Question: I'm pretty new to jQuery mobile, I'm using jQuery Validate plugin for forms control validation, everything working fine, but the validation message shows along with the input text box. Here is the image:

'''
$(document).live('pageinit', function (e) {
$('#form1').validate({
submitHandler: function (form) {
$.mobile.changePage('#success', { transition: "slide" });
return false;
}
});
});
'''
'''
<div data-role="fieldcontainer">
<label for="fname" data-theme="d">First Name:</label>
<input type="text" id="fname" name="fname" data-theme="d" placeholder="Enter First Name" required>
<br />
</div>
<div data-role="fieldcontainer">
<label for="lname" data-theme="d">Last Name:</label>
<input type="text" id="lname" name="lname" data-theme="d" placeholder="Enter Last Name" required>
</div>
<div data-role="fieldcontainer">
<label for="email" data-theme="d">E-mail Address:</label>
<input type="email" id="email" name="email" data-theme="d" placeholder="Enter Email" required>
</div>
'''
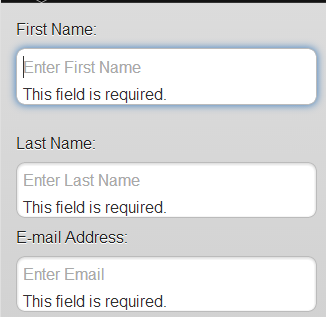
Answer: <URL>
'''
jQuery.validator.setDefaults({
errorPlacement: function(error, element) {
error.appendTo(element.parent().prev());
}
});
'''
'''
.error{
color:red;
display:block; //to show error message in new line
}
'''
---
Updated After OP's comment
<URL>
'''
errorPlacement: function (error, element) {
error.appendTo(element.parent().parent().after());
},
'''
another way <URL>
Reference
<URL>